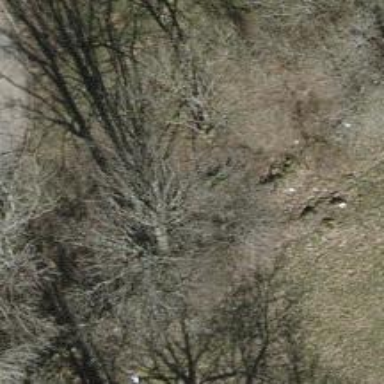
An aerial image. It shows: Brown bench in the vicinity.